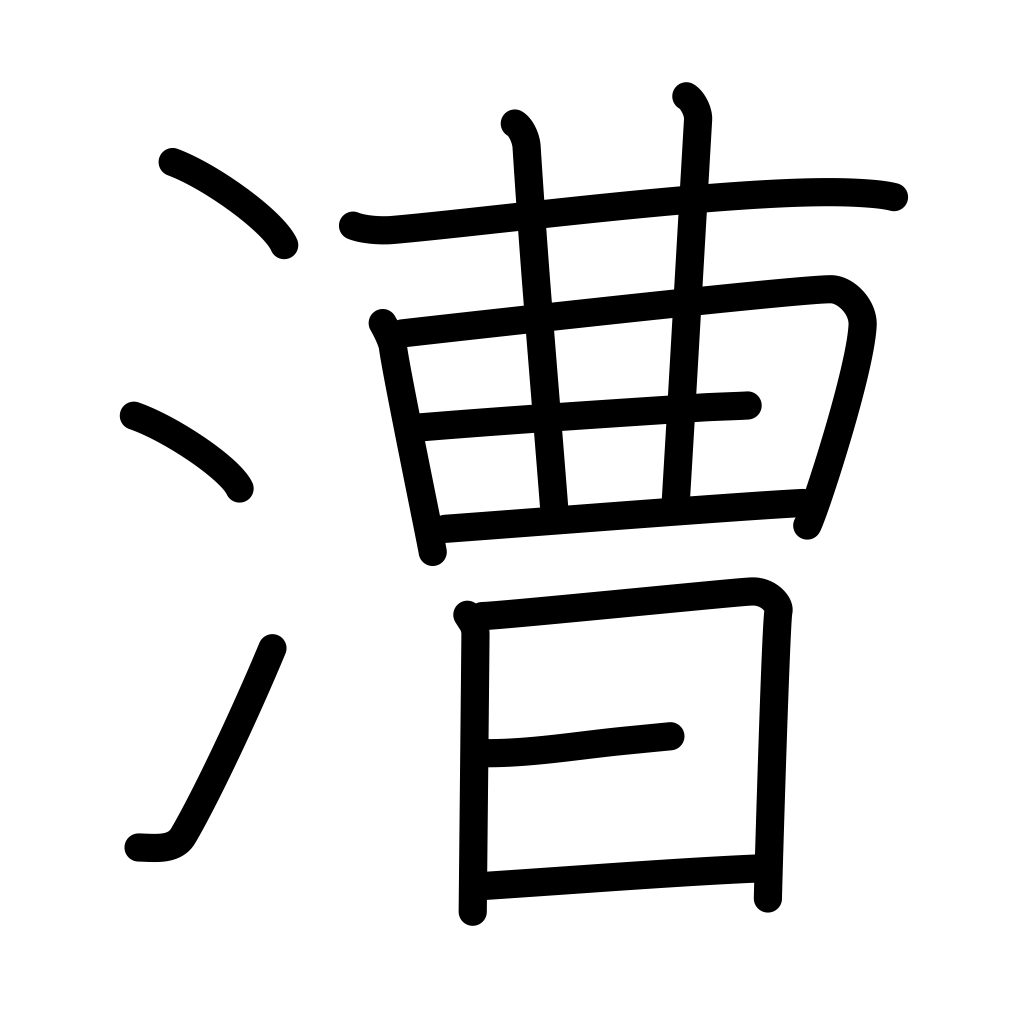
Meaning: rowing, scull, paddle